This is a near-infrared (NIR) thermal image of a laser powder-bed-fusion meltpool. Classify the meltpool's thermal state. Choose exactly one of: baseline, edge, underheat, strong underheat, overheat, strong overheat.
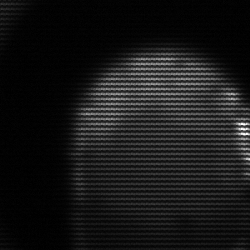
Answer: edge